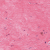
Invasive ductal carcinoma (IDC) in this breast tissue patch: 0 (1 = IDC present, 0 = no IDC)